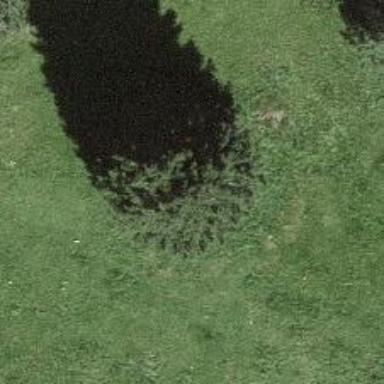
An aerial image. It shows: Single tag "natural: tree."